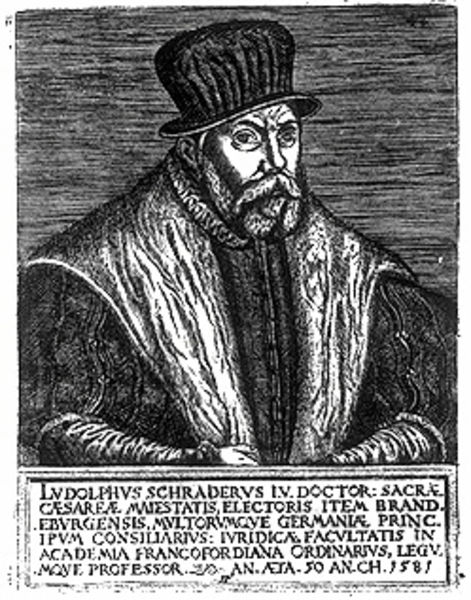
Titel: Bildnis des Ludolf Schrader, Professor in Wittenberg
Künstler: Franz Friedrich
Institution: (Seriendruck)
Schlagwörter: hand, mann, umhang, weiß, hut, nase, schwarz, stirn, zeichnung, blick, alt, anzug, bart, jacke, arme, augen, falten, gesicht, kragen, pelz, rahmen, vollbart, ärmel, bildnis, halskrause, portrait, porträt, feld, gewand, mantel, adel, brustbild, bruststück, renaissance, fell, kopfbedeckung, holzschnitt, schrift, wangen, grafik, hat, priest, white, black, collar, face, falte, nose, old, robe, schnurbart, inschrift, gown, jahreszahl, revers, druck, stich, schwarzweiß, text, beschriftung, stirnfalten, herrscher, krause, man, ear, luther, eyes, male, suit, drawing, black and white, cap, coat, etching, zorn, beard, jacket, writing, doktor, human, royal, latein, regent, ears, pencil, doctor, eyebrows, gloves, tophat, carving, lord, latin, impression, mustache, moustache, words, inschrift6, ????????, don't get it.., stern, brows, elizabethan, woodblock, printmaking, professor, judge, schraderus, condemnation, schrader, ludolphus, puffy, brand, ludoplh, spieblick, book engraving, drawinng, aristocray, artistocracy, calvin, constume